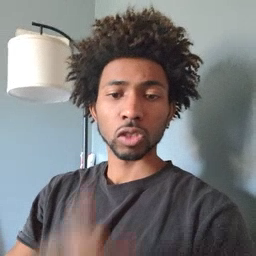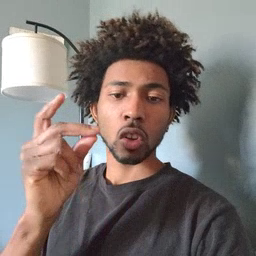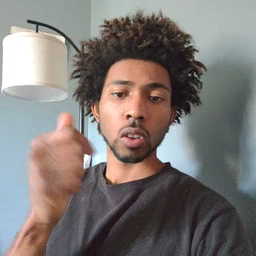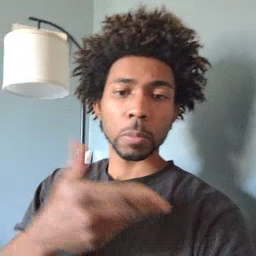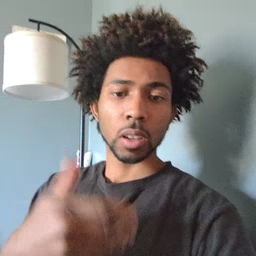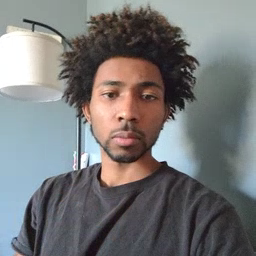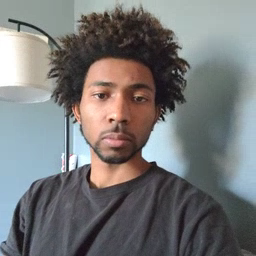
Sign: puppy